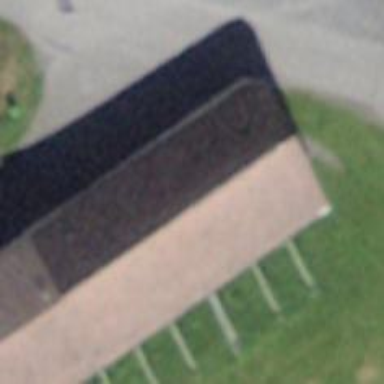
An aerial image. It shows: Building used for shooting sports.